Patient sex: F
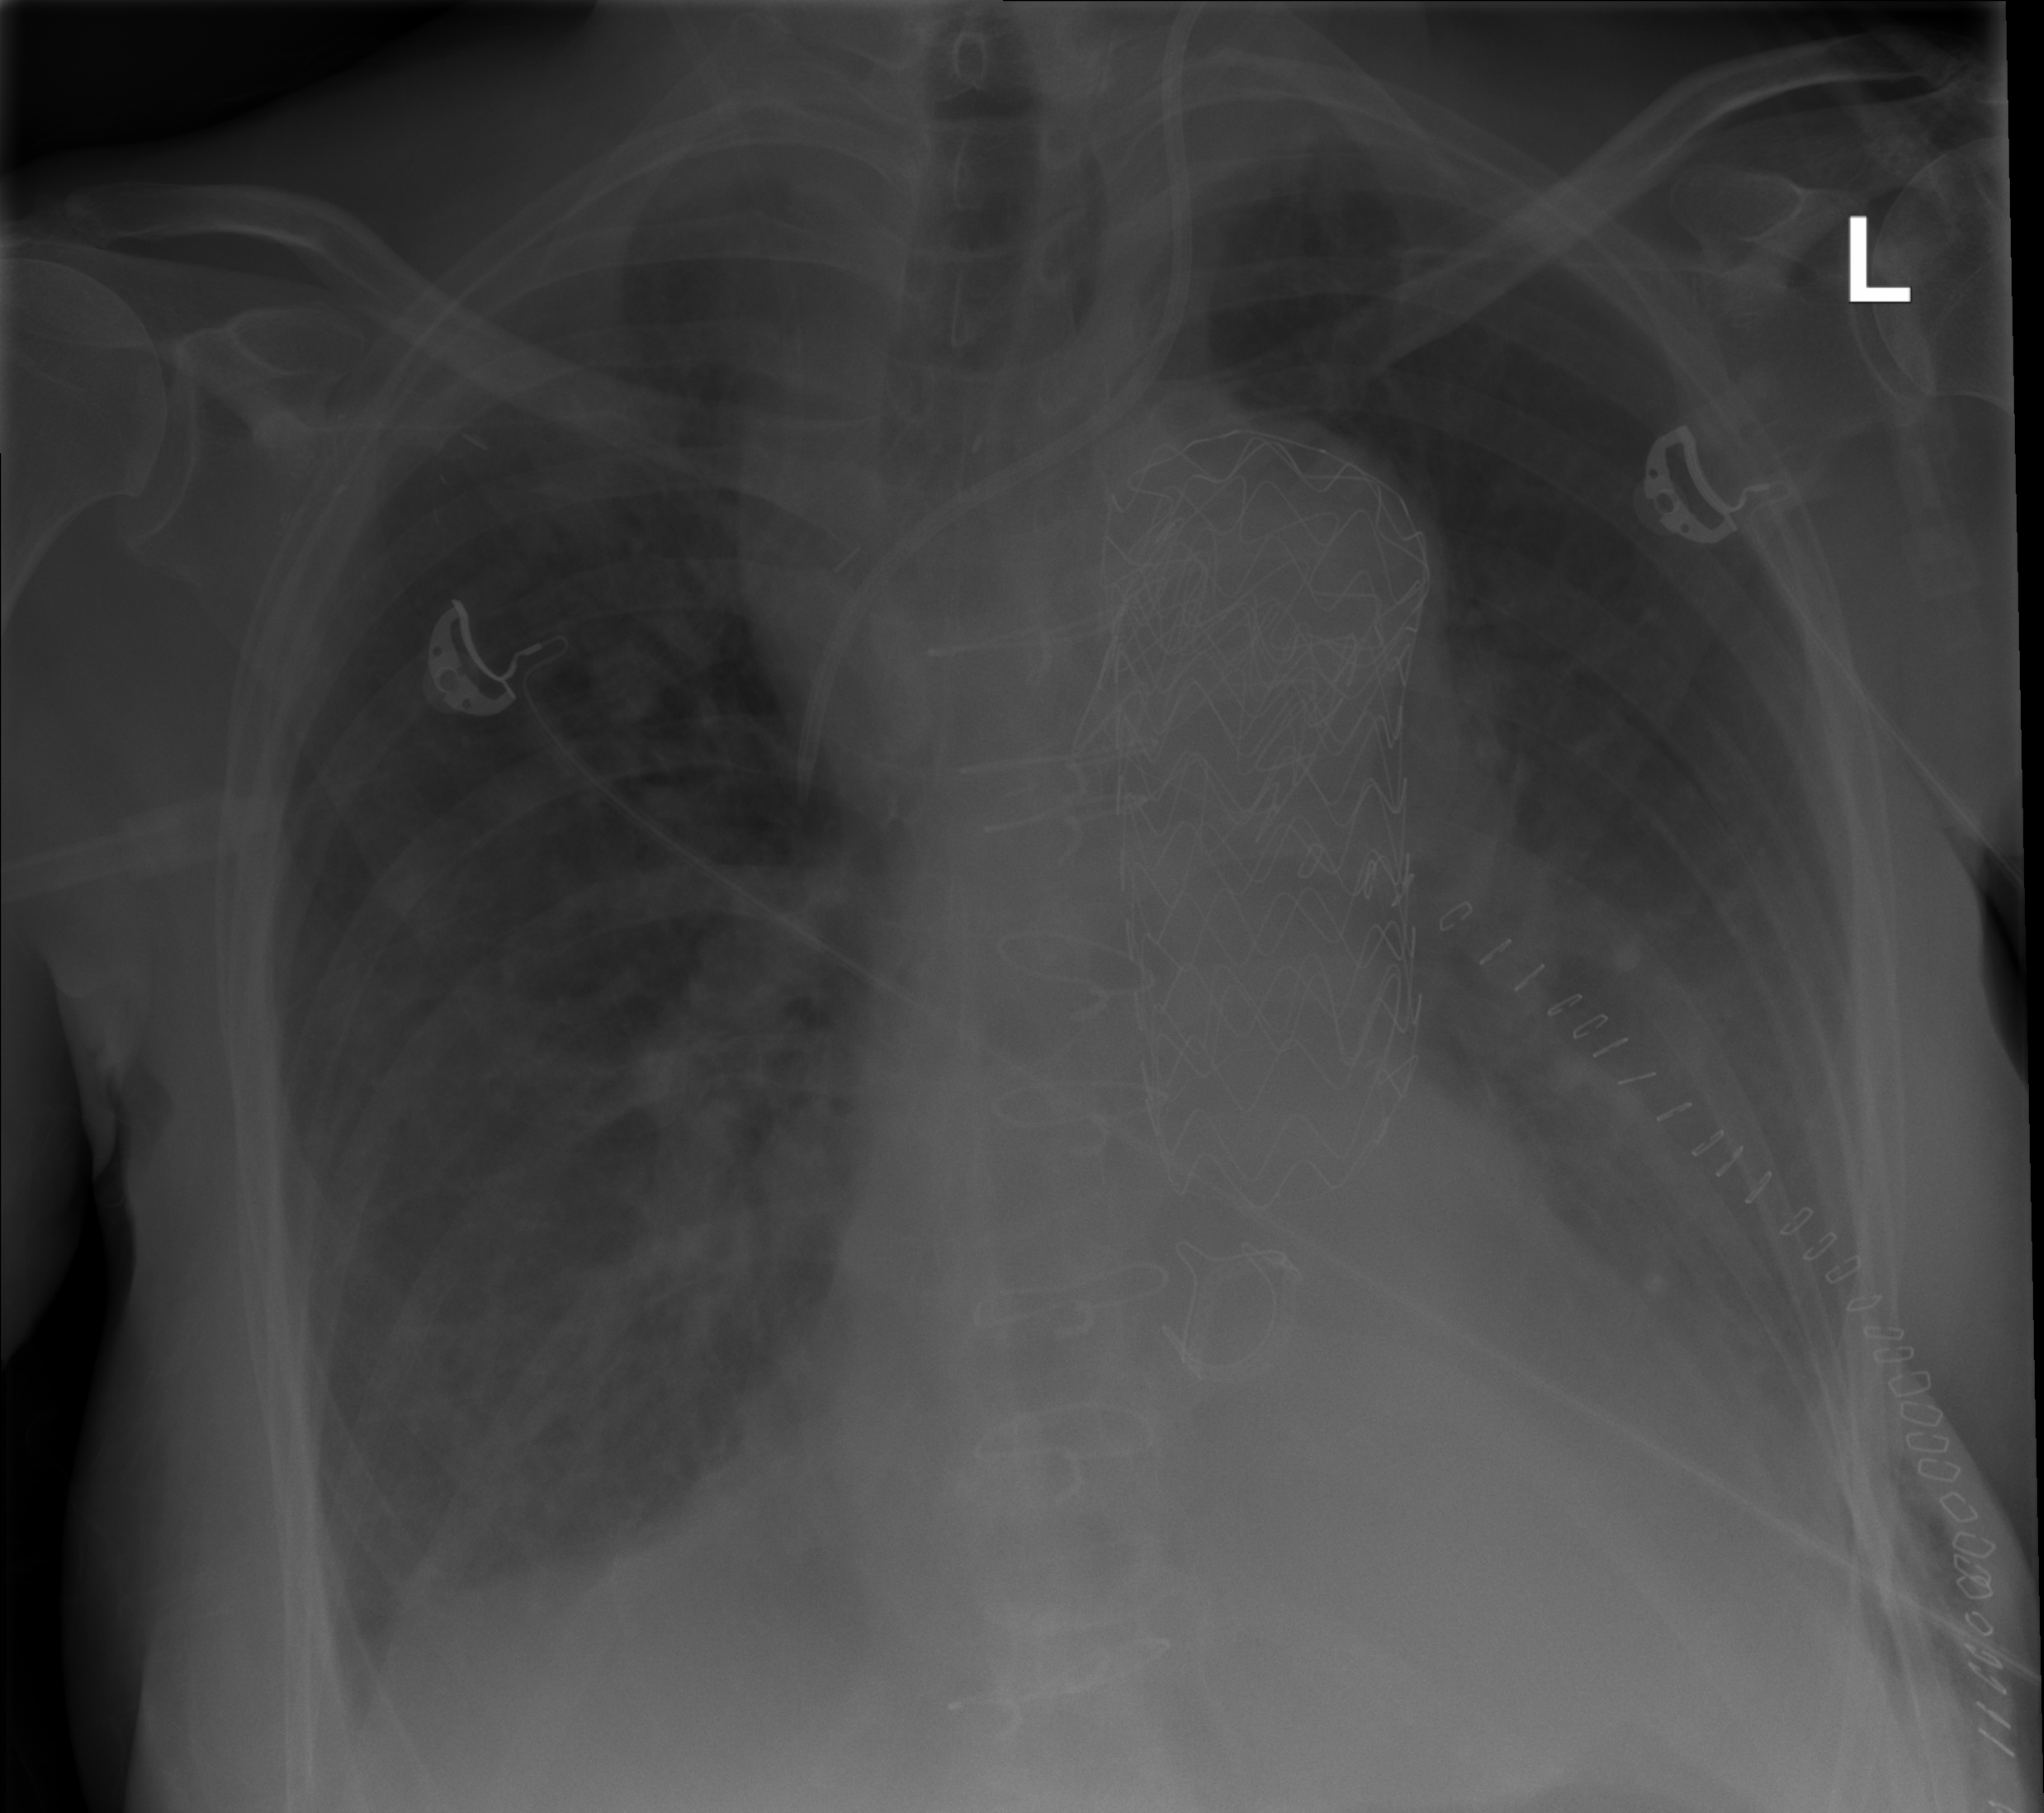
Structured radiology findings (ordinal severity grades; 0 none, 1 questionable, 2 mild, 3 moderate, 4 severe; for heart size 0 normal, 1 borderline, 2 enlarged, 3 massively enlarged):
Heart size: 2
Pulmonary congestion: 0
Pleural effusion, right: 2
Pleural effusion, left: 3
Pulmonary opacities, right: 0
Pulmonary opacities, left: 0
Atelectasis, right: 0
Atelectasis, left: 0